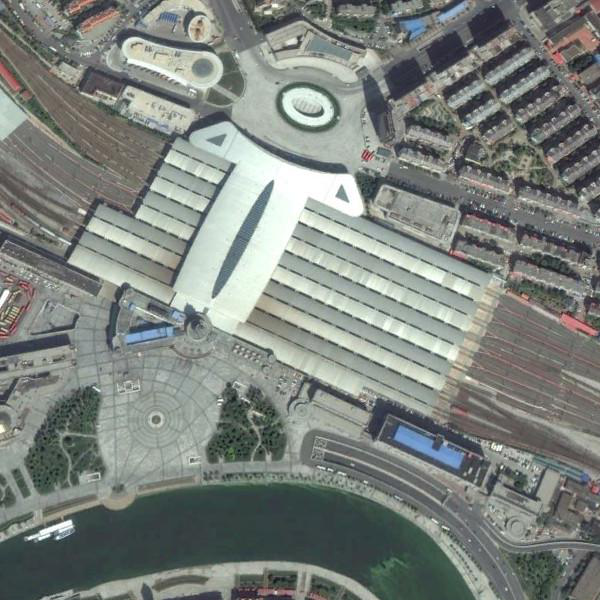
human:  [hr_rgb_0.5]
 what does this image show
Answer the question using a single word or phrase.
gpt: railway station